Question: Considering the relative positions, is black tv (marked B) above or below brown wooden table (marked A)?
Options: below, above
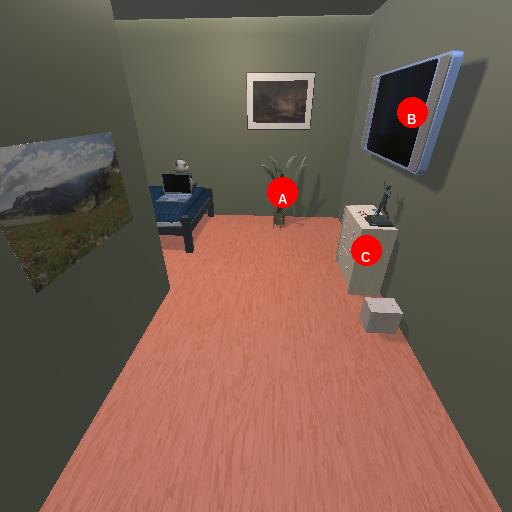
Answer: below